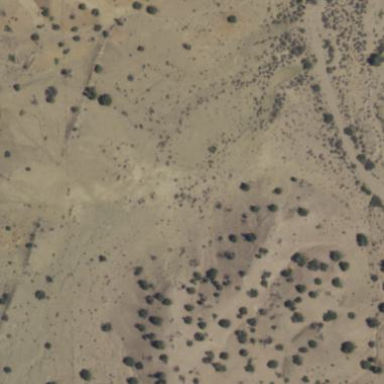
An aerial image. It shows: Patch of scrub vegetation.